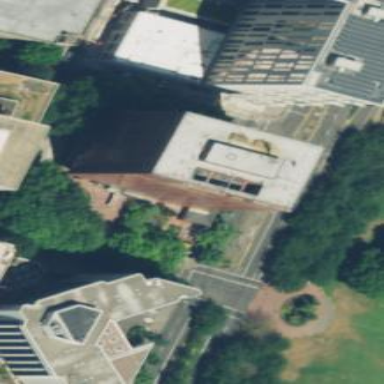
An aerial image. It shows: Office building.